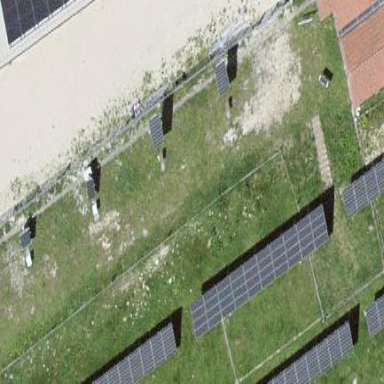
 consisting of solar photovoltaic panels."